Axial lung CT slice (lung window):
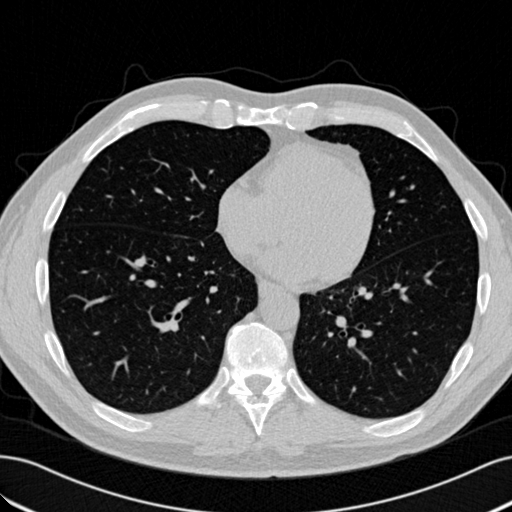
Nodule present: no